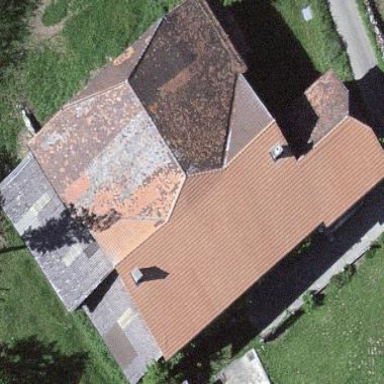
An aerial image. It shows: Farm building.